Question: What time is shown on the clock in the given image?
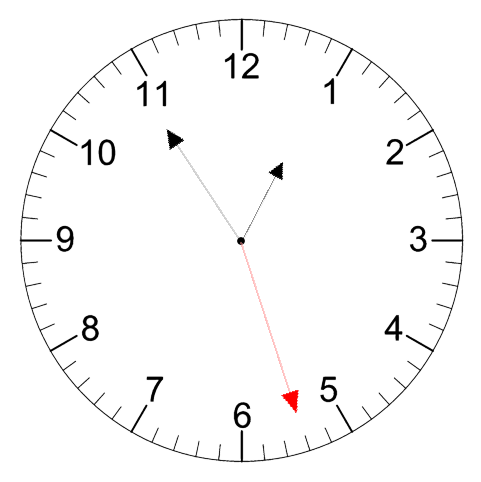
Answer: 12:54:27